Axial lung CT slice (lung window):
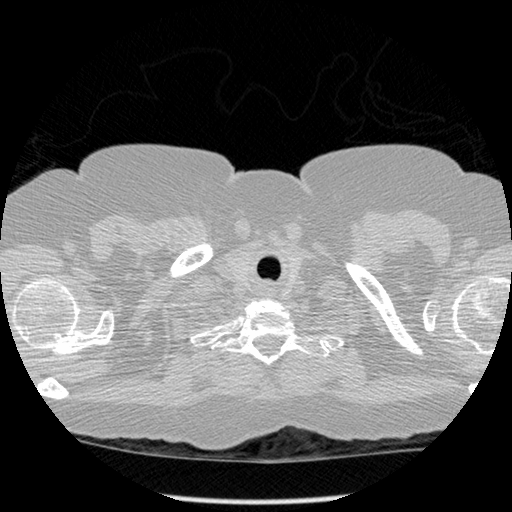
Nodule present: no